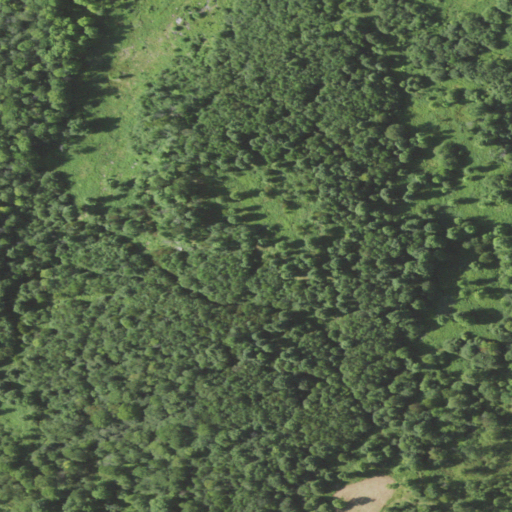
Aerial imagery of mountain in Pennsylvania named High Cobble containing deciduous forest, shrub, mixed forest, and woody wetlands